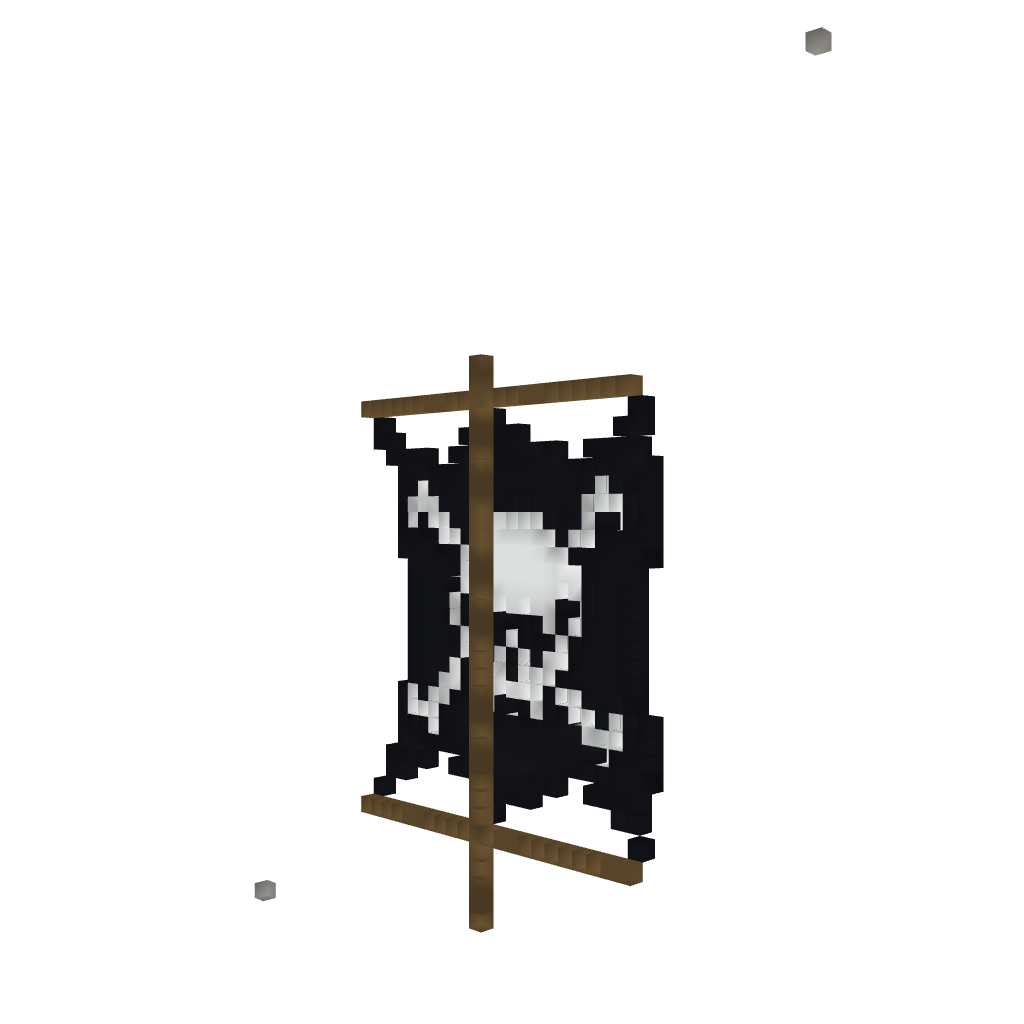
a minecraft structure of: Pirate ship flag